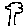
Label: tree